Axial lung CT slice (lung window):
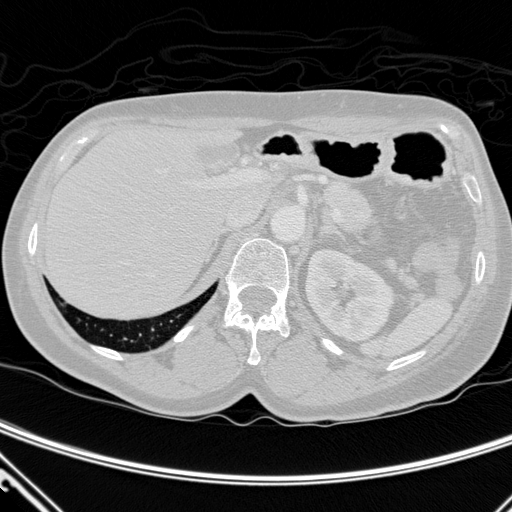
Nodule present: no